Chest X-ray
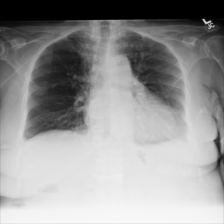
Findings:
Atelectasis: negative
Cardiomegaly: negative
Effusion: negative
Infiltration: negative
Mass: negative
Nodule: negative
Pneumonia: negative
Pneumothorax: negative
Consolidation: negative
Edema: negative
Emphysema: negative
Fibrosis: negative
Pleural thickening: negative
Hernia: negative